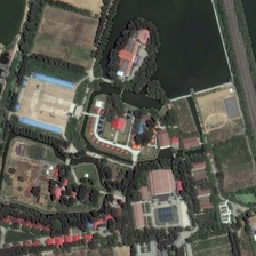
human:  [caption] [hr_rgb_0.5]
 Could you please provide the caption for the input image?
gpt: The resort, close to a road, is divided into sections by rows of trees, with different buildings and equipment.

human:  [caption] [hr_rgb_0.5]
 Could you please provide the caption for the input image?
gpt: blocks of fields and a pond is located in this resort next to a straight road .

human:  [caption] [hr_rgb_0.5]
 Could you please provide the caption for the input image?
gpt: The resort near the road is divided into several parts with different buildings and equipment by line of wood.

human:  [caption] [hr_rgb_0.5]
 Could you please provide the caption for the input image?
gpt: A row of buildings and facilities were built near the hotel.

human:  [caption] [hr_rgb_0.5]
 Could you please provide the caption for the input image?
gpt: The resort near a street is divided into different parts with different buildings and equipment for tree lines.